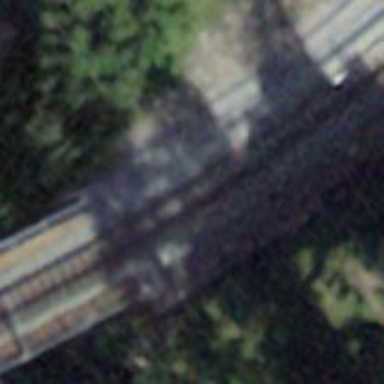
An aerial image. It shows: Narrow-gauge railway track with electrified contact line. The railway has one track.